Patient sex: F
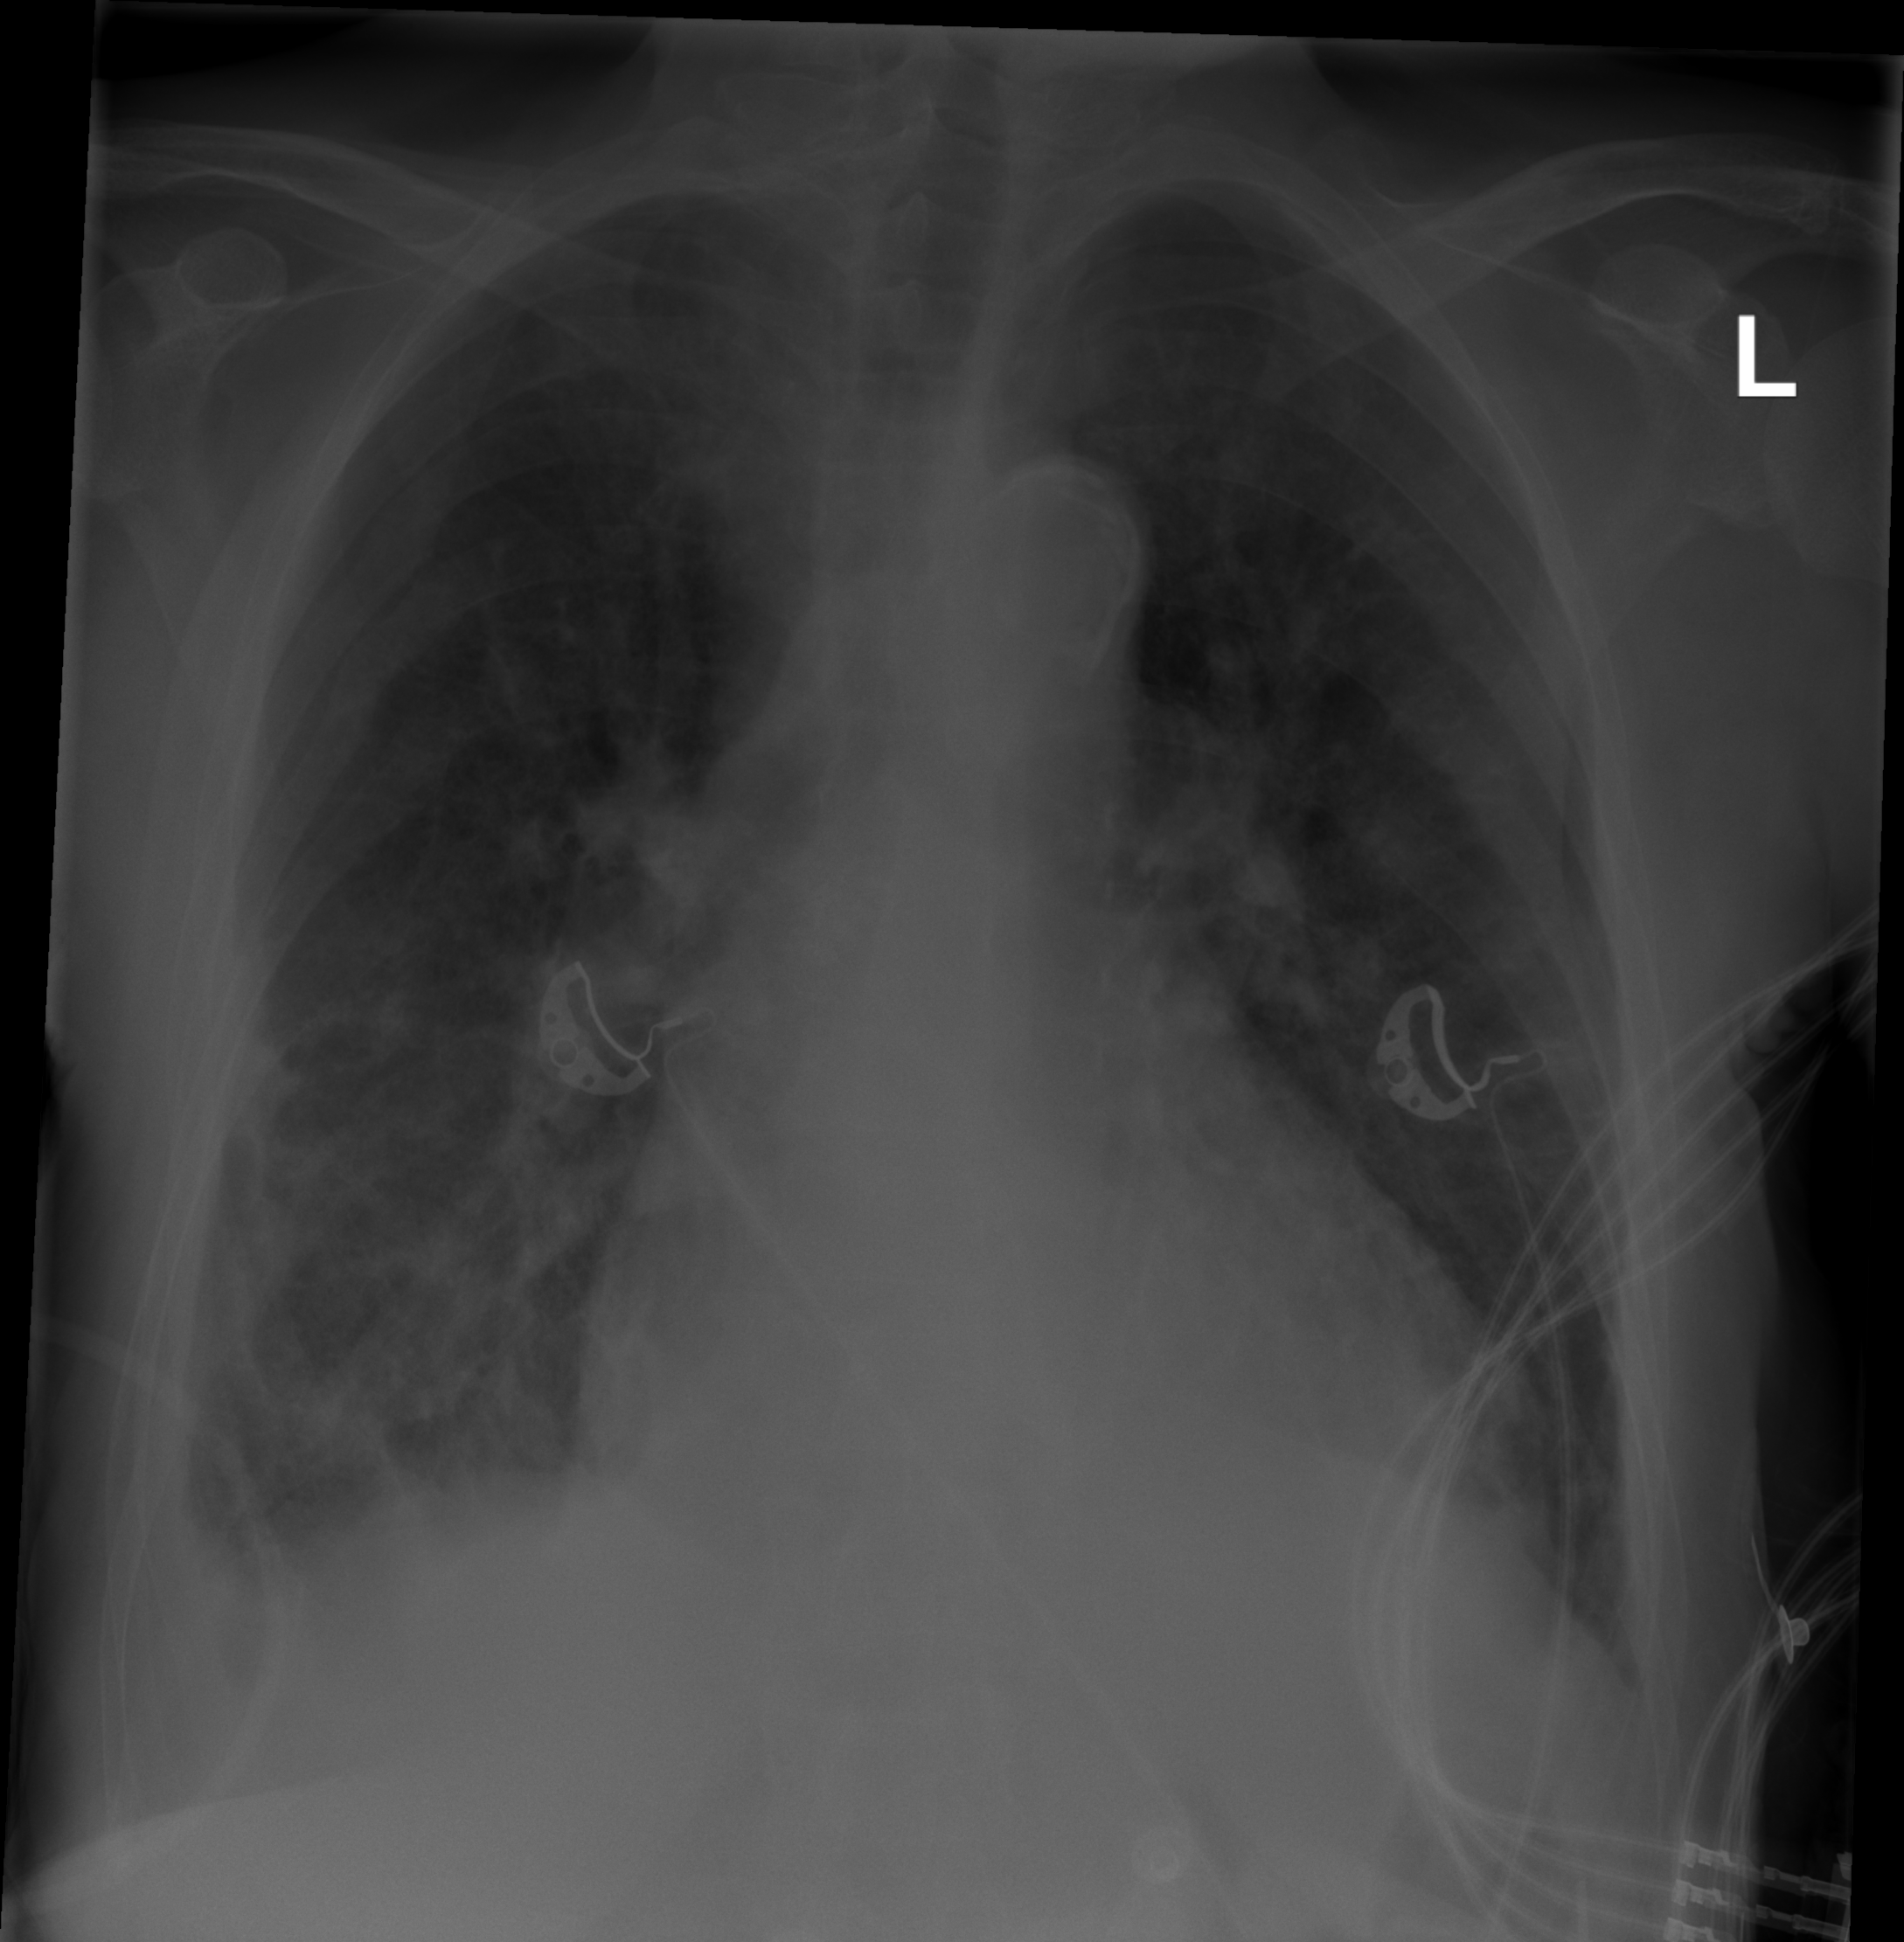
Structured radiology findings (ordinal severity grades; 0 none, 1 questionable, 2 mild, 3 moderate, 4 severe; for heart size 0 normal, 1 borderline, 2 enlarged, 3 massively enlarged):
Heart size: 1
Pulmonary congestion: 2
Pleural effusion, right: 2
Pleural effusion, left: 0
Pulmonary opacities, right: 3
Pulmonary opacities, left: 2
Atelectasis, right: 2
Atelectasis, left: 0